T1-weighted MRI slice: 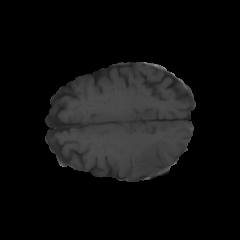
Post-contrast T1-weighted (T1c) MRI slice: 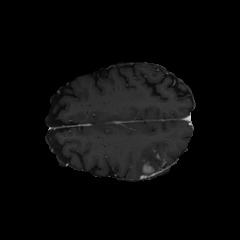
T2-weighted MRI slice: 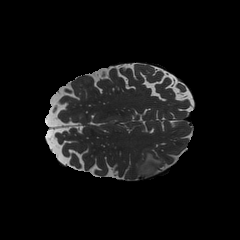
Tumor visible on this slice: yes